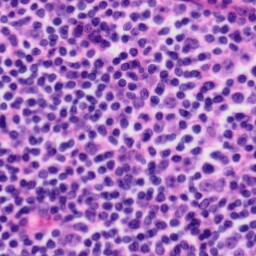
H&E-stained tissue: Tonsil